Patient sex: M
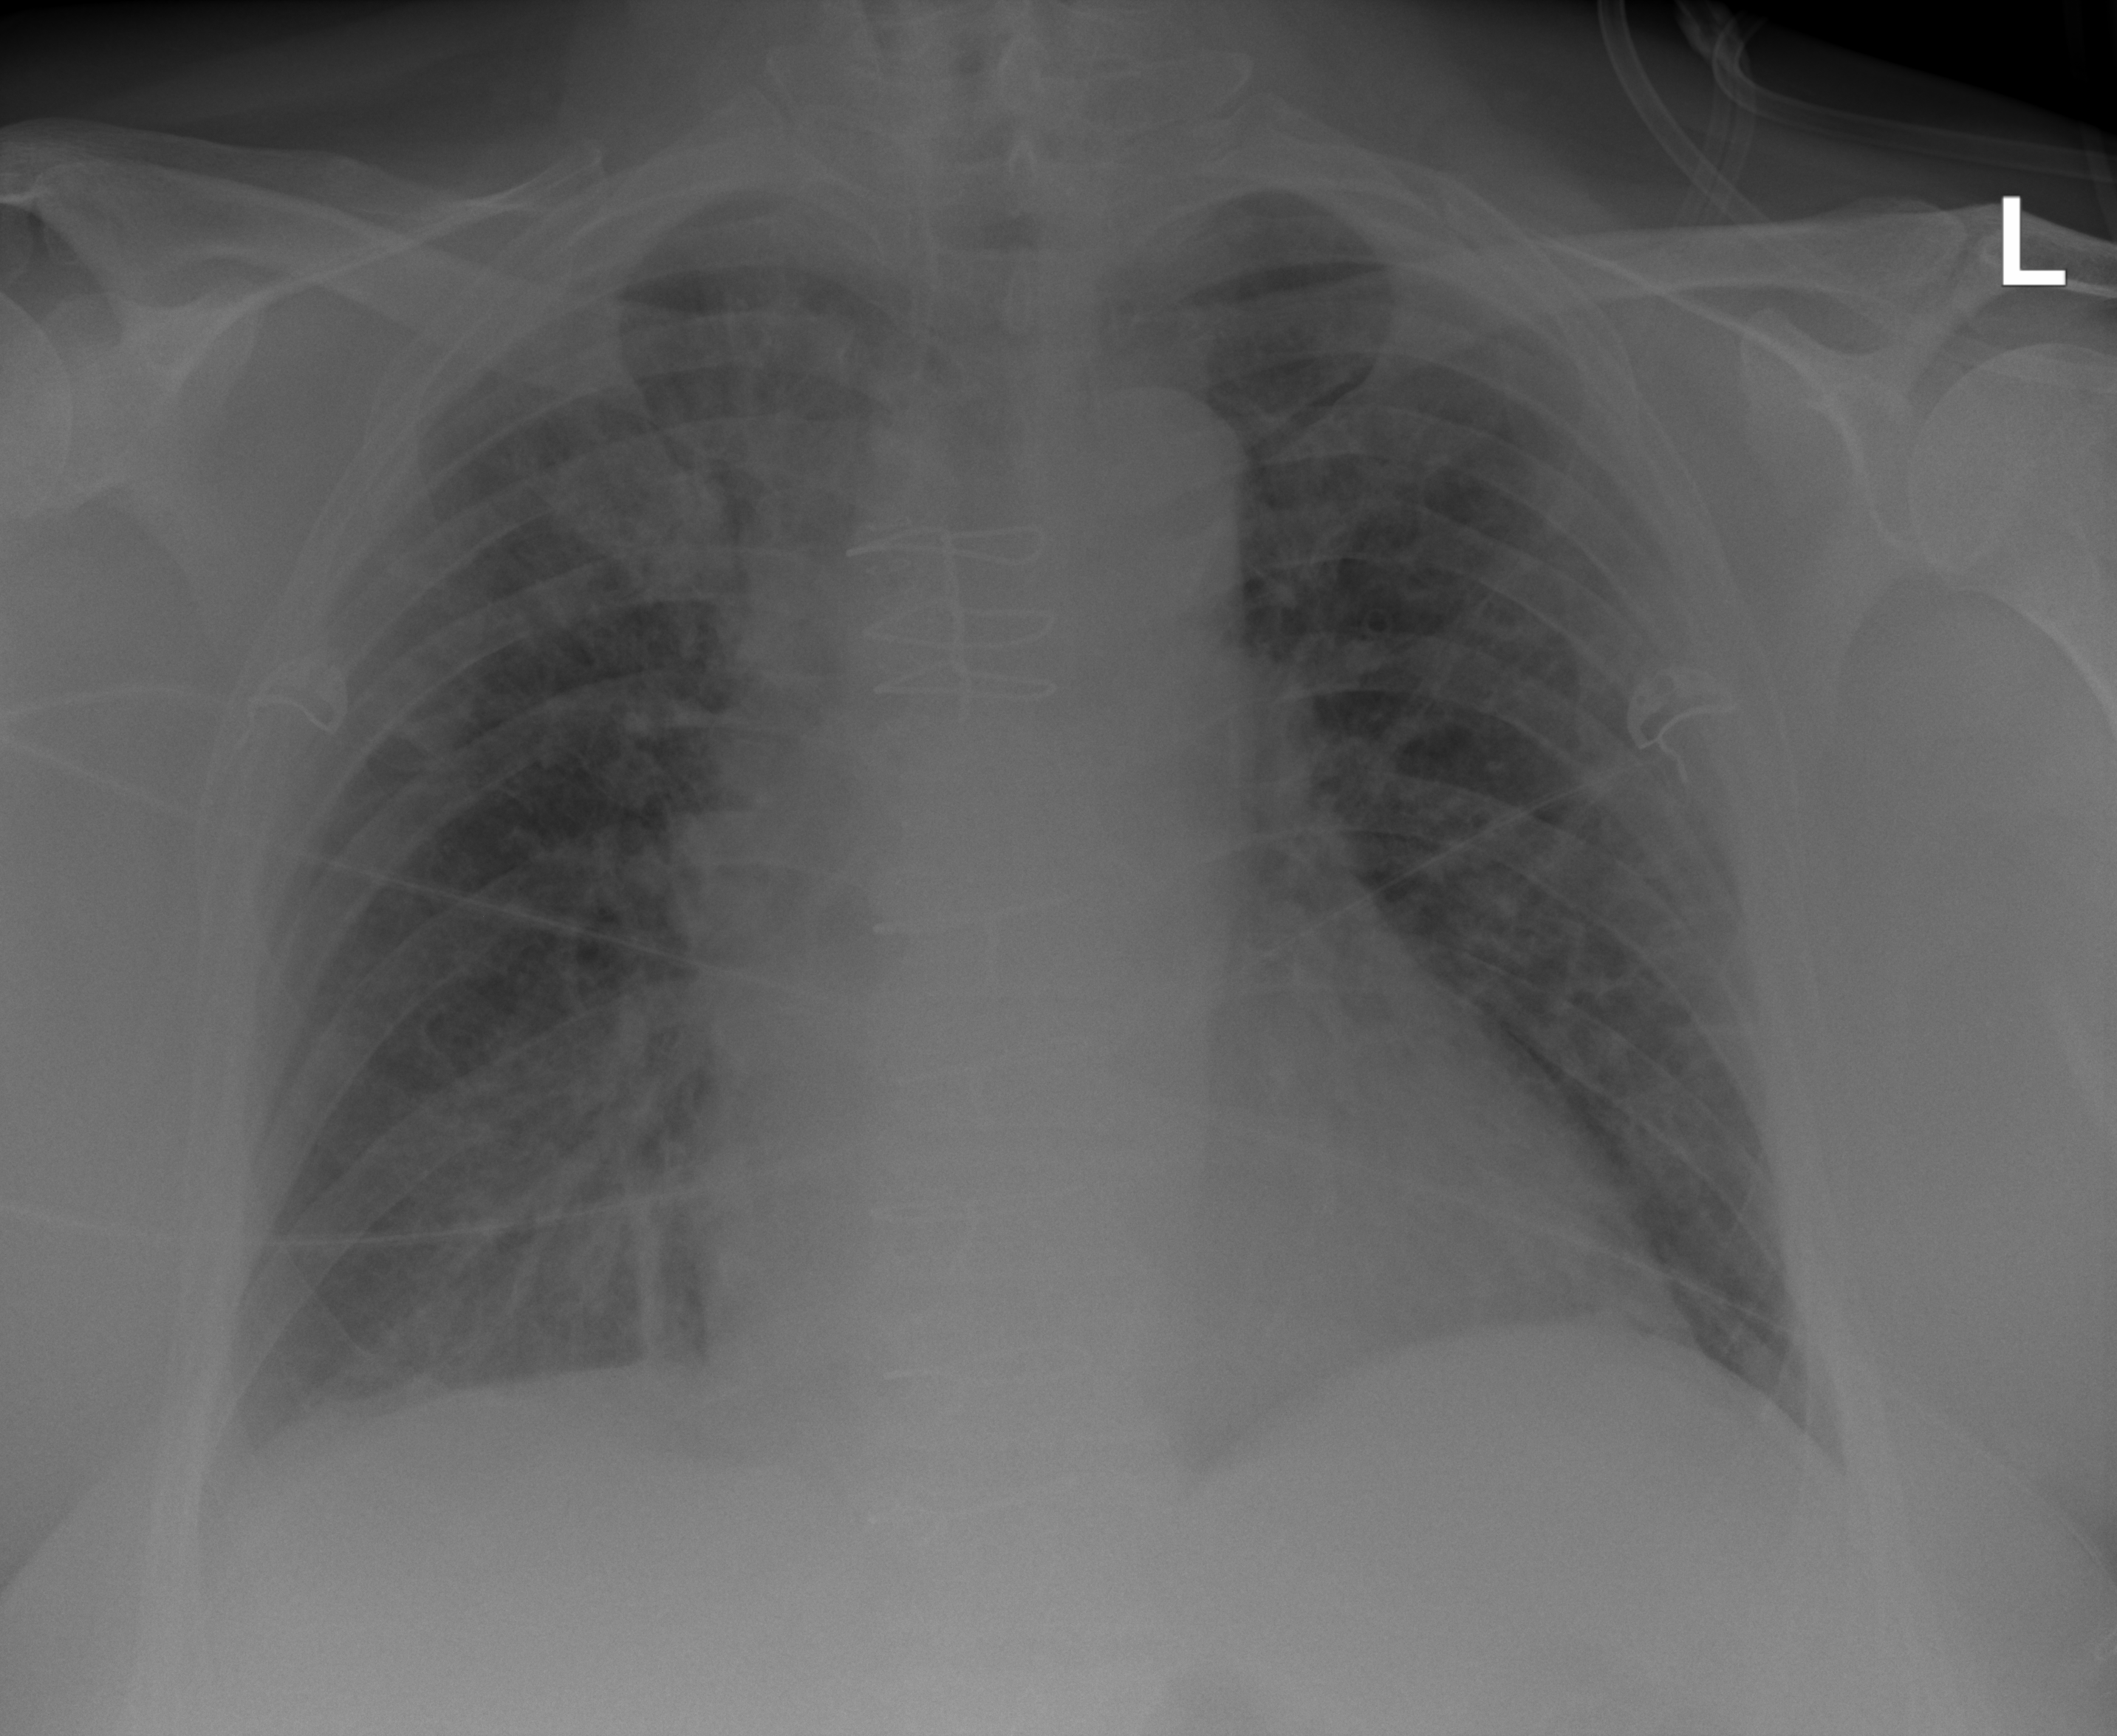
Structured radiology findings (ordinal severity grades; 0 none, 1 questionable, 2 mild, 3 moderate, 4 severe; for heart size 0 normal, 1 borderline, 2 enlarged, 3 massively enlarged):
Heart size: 2
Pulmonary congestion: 2
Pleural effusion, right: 2
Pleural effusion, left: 0
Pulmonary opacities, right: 2
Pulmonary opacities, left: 2
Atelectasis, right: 0
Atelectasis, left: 0